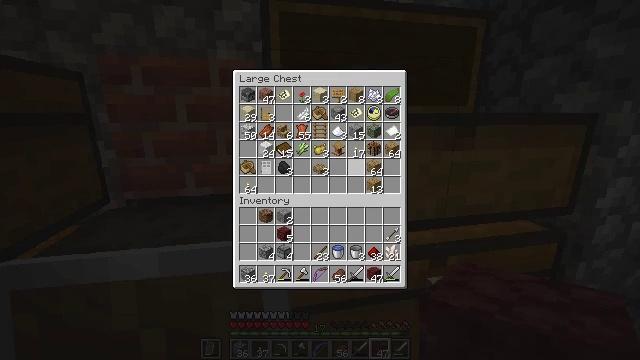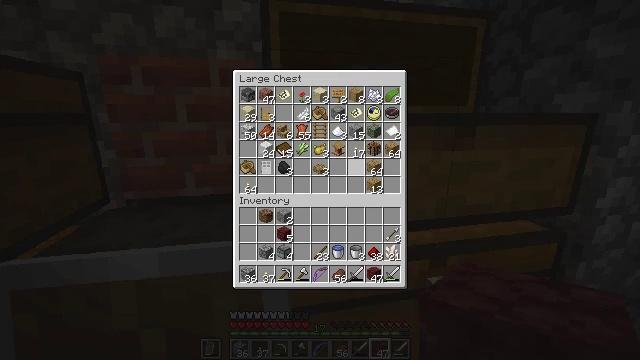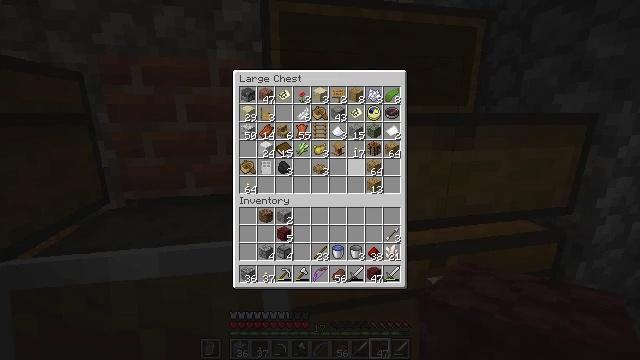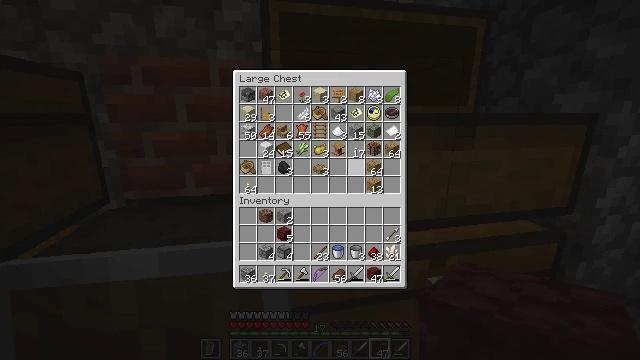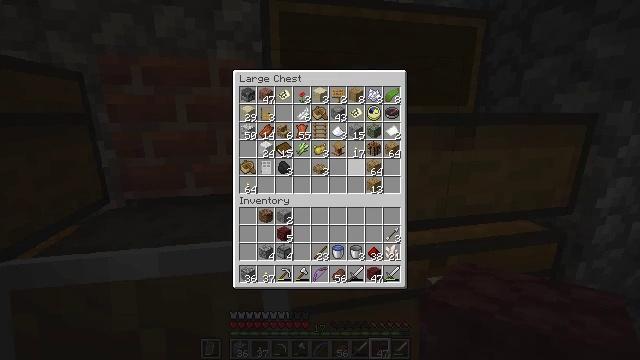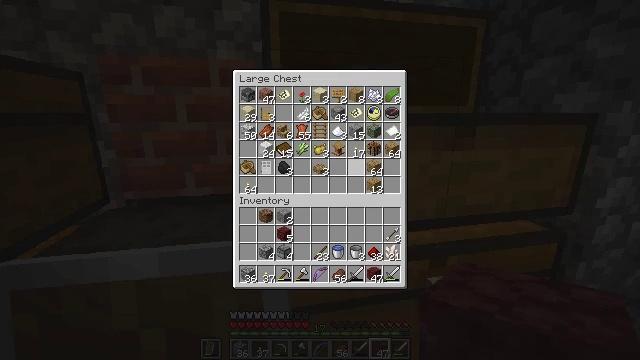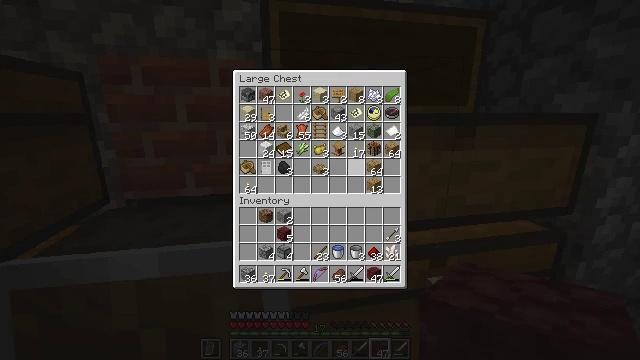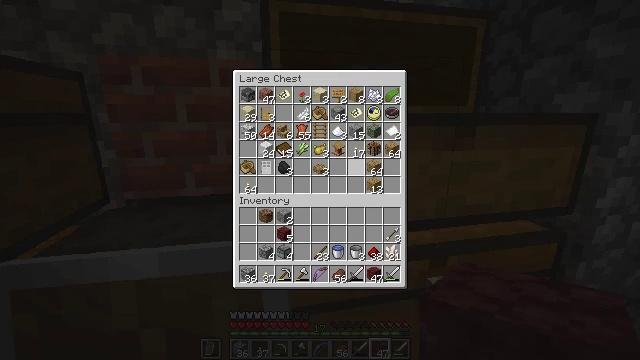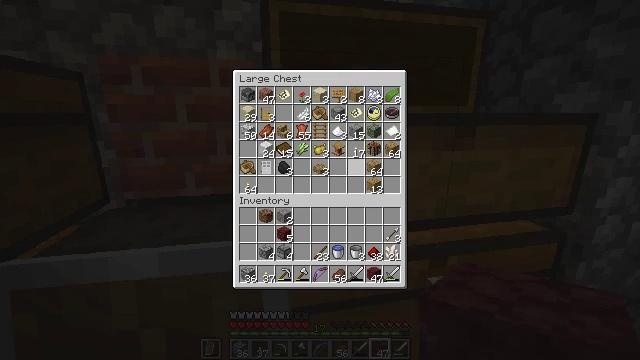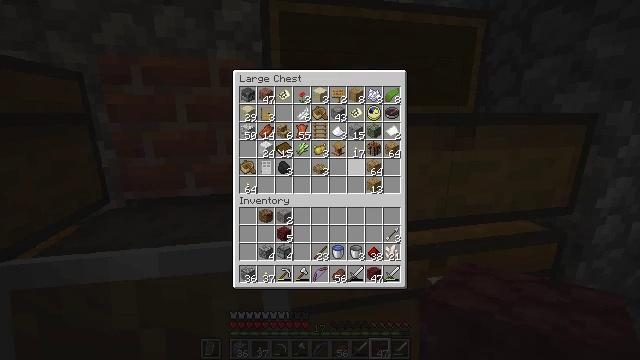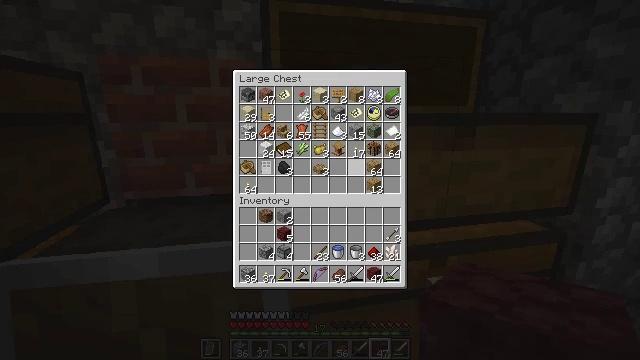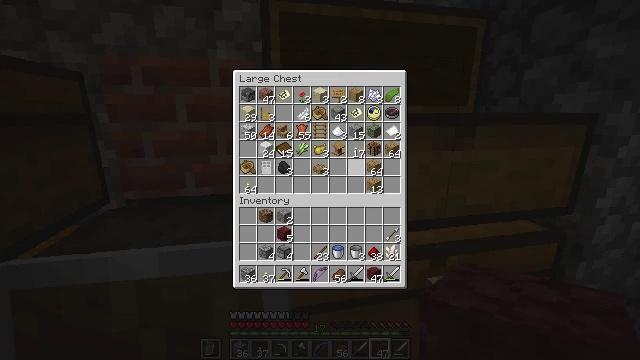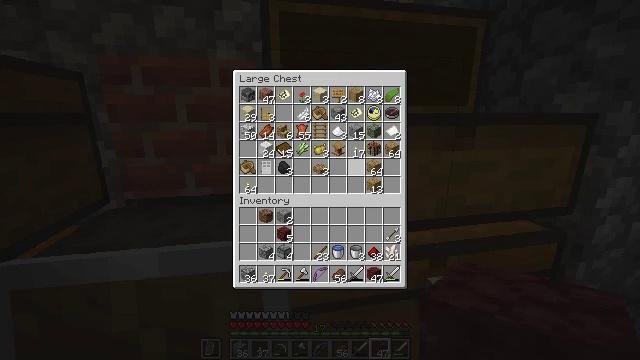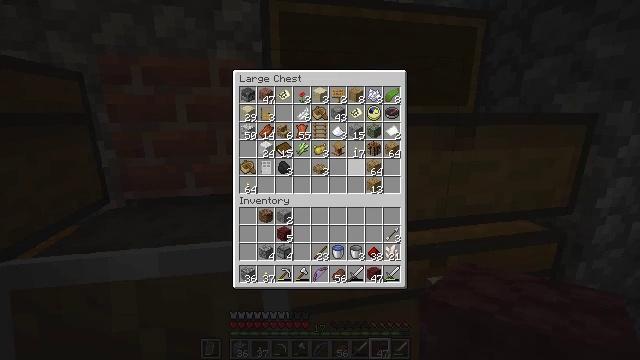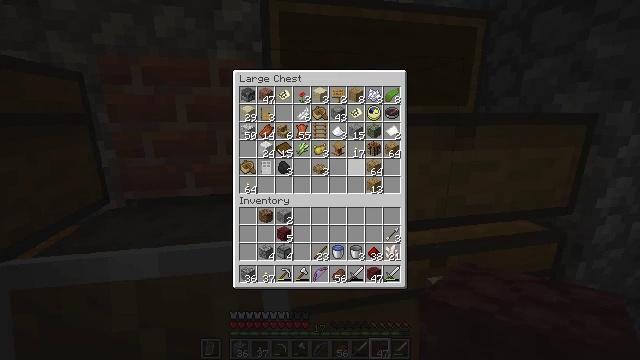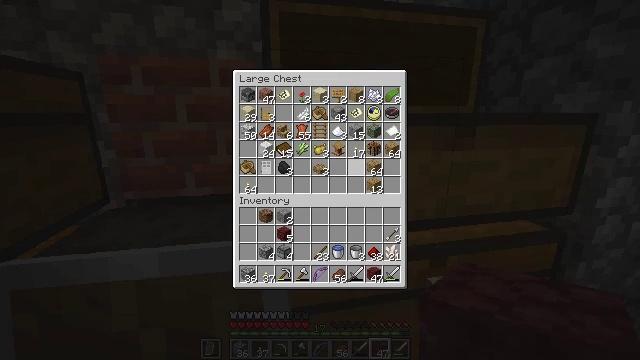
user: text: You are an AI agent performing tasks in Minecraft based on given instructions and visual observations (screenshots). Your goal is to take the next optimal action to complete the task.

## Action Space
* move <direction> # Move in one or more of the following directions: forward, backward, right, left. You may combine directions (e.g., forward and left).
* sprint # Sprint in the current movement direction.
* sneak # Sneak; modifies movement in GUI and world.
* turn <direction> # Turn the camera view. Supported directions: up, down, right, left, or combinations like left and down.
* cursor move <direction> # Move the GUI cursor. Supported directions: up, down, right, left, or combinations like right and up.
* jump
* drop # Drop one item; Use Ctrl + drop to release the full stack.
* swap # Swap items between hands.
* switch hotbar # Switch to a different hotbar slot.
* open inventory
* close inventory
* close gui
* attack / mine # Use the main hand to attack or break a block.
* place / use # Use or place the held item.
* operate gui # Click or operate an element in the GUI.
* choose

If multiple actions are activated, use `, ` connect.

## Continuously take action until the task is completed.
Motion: motion action
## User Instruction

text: Open the crafting menu to craft a stone button.
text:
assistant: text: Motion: no_op
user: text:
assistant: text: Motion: no_op
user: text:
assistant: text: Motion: no_op
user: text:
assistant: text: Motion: no_op
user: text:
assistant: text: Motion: no_op
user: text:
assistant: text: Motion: no_op
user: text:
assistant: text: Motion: no_op
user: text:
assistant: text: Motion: no_op
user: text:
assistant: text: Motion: no_op
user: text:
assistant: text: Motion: no_op
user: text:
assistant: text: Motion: no_op
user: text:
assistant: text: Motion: no_op
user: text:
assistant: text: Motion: no_op
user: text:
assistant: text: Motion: no_op
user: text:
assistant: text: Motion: no_op
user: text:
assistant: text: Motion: no_op
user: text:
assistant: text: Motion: no_op
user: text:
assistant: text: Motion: no_op
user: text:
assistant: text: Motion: no_op
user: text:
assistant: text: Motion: no_op
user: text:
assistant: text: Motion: no_op
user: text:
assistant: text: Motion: no_op
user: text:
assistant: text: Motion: no_op
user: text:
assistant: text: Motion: no_op
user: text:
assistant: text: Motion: no_op
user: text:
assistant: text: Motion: no_op
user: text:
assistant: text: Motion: no_op
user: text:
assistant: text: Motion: no_op
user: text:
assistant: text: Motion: no_op
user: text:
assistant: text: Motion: no_op